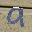
Label: 9